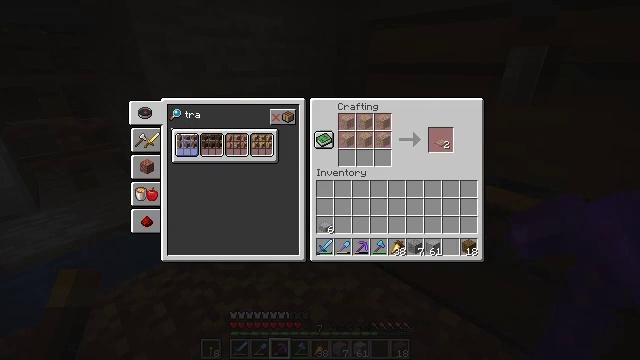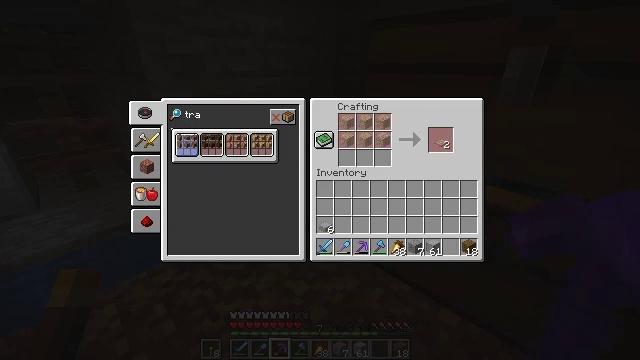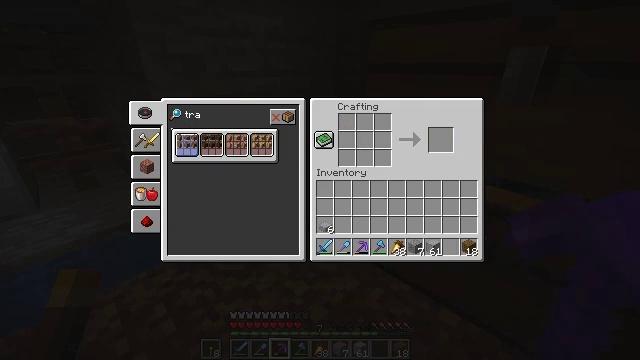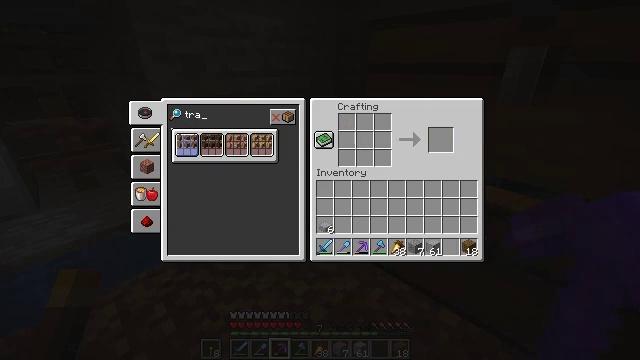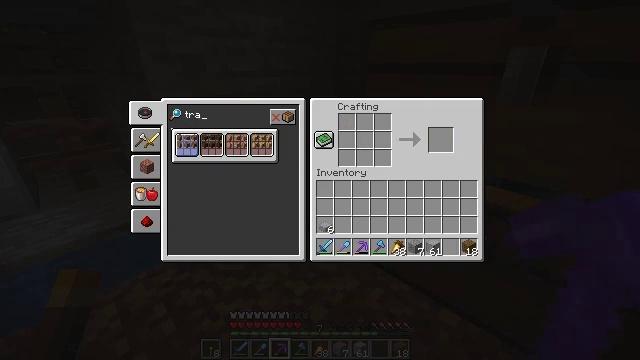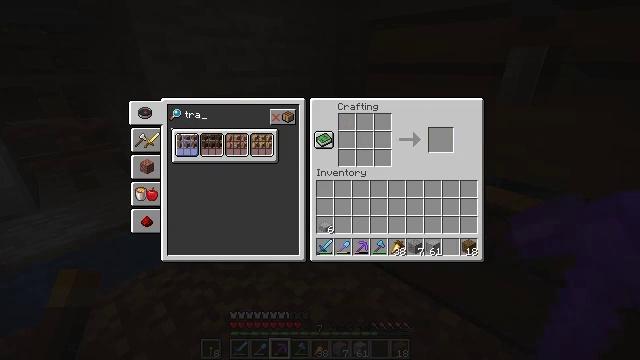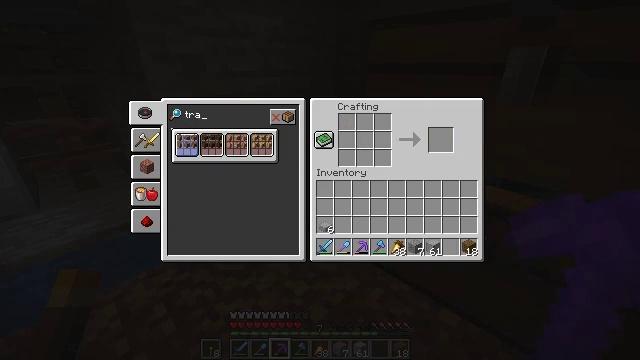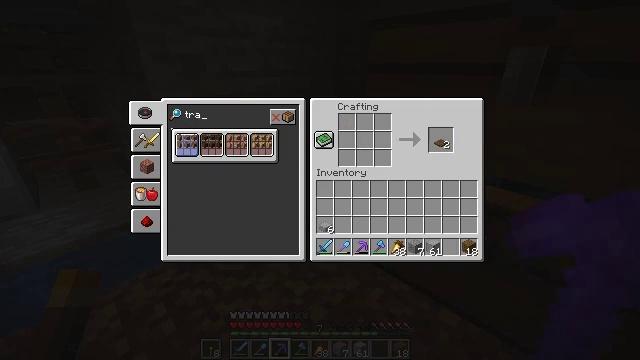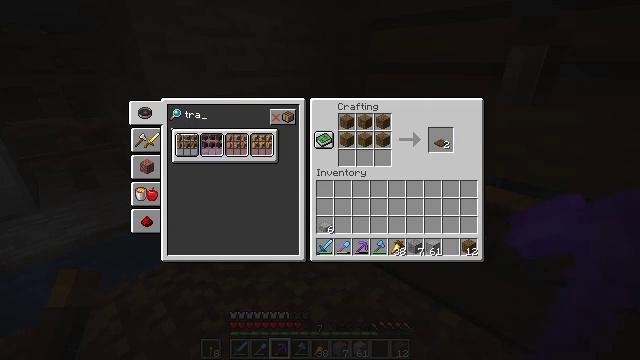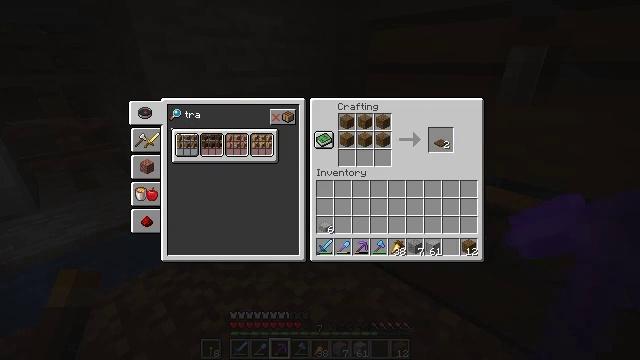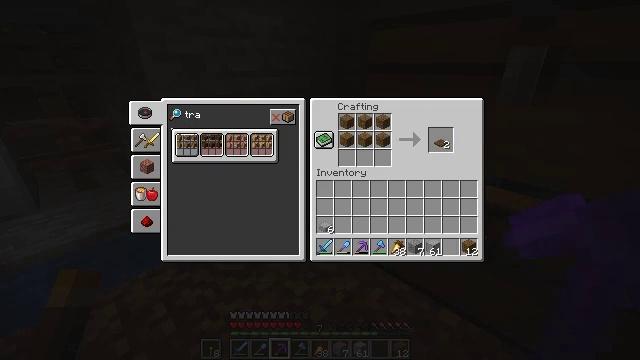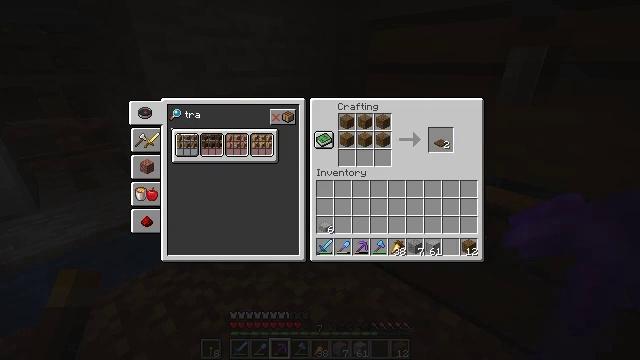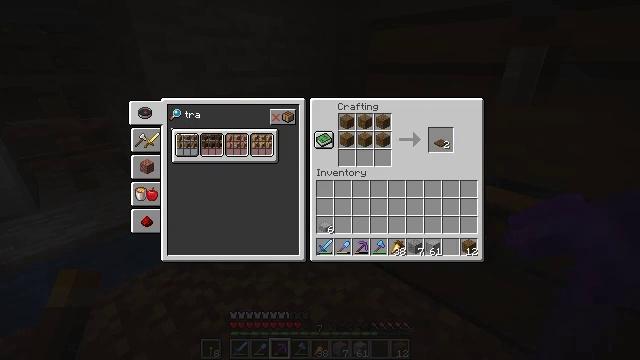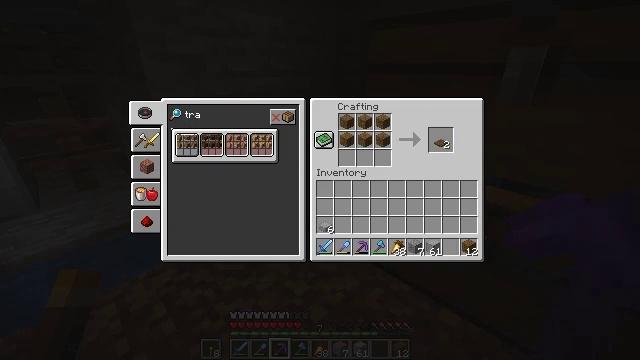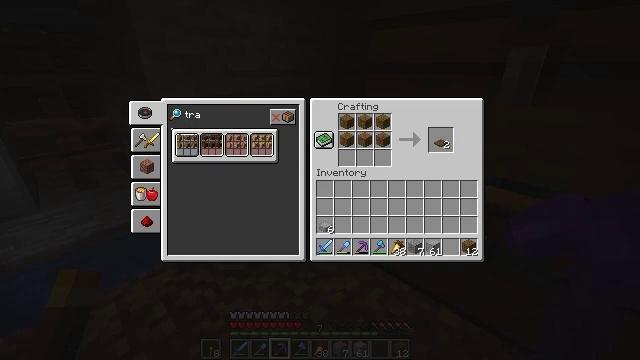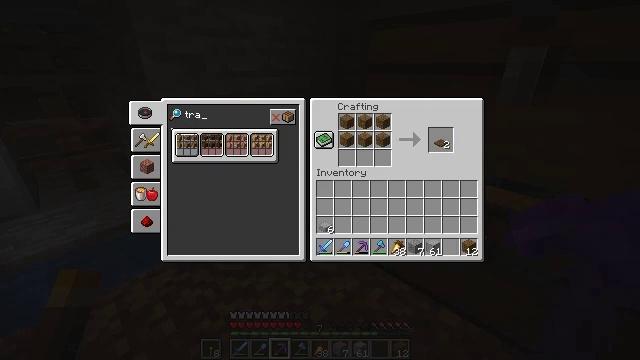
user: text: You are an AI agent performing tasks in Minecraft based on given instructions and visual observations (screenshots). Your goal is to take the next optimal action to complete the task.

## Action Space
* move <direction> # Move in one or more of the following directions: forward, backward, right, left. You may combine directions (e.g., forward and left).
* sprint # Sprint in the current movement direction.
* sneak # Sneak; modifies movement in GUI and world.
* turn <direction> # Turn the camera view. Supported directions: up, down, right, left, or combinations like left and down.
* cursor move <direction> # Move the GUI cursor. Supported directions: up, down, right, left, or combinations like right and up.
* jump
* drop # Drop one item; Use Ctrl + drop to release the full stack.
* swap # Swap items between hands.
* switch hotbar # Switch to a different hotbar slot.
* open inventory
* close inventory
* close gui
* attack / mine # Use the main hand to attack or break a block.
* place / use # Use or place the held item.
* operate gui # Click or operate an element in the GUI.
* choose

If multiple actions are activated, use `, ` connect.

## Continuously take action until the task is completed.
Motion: motion action
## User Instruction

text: Get an iron trapdoor by crafting it in the table.
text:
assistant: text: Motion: no_op
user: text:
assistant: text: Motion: attack / mine
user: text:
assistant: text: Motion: attack / mine
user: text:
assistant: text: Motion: attack / mine
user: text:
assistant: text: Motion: no_op
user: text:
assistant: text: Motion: no_op
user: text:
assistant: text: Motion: no_op
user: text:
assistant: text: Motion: turn right
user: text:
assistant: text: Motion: turn right and down
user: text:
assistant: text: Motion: turn right
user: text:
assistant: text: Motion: turn right
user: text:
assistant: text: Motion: turn right
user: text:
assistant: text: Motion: no_op
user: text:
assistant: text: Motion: no_op
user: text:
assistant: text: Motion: no_op
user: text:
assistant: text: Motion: no_op
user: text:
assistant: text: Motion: no_op
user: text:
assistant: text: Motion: no_op
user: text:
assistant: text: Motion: no_op
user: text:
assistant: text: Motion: no_op
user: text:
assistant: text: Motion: no_op
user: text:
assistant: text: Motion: no_op
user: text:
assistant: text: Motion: no_op
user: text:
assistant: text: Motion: no_op
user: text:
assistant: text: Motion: no_op
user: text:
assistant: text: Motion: no_op
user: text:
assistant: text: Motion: no_op
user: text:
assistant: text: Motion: no_op
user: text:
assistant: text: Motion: no_op
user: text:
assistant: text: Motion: turn left